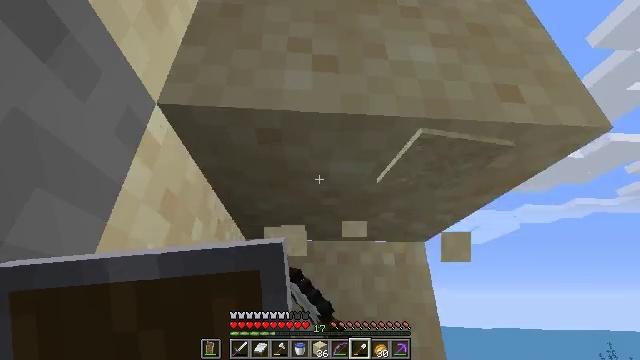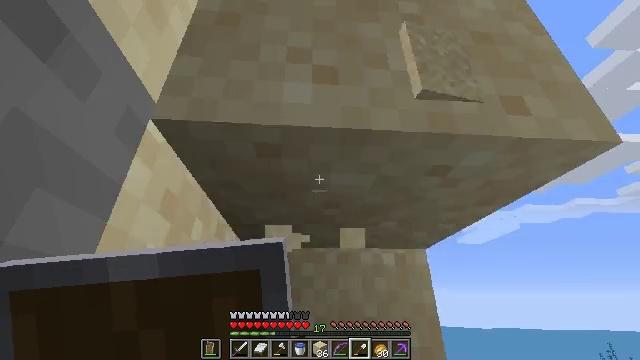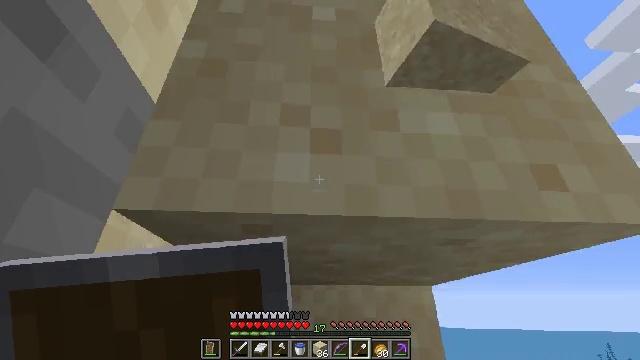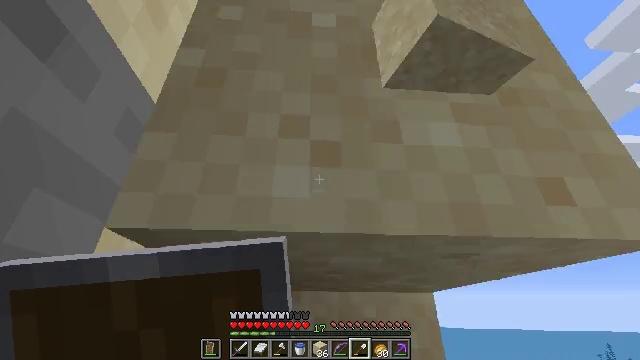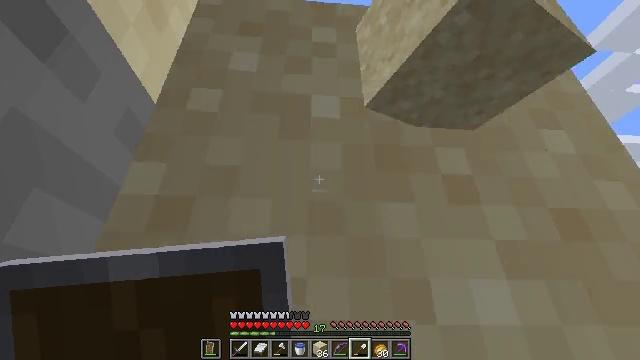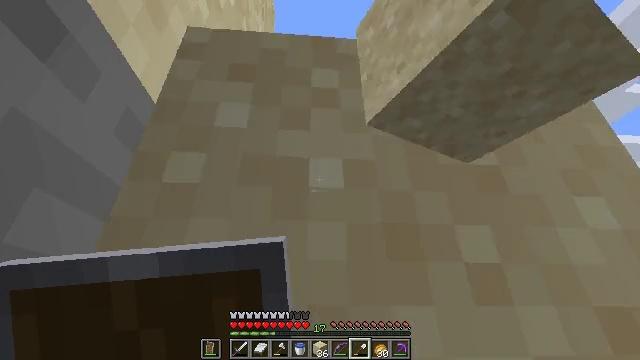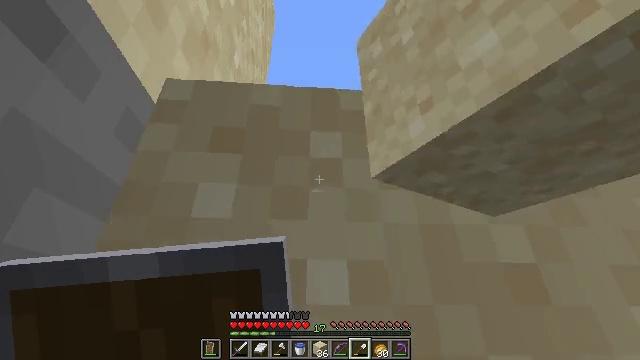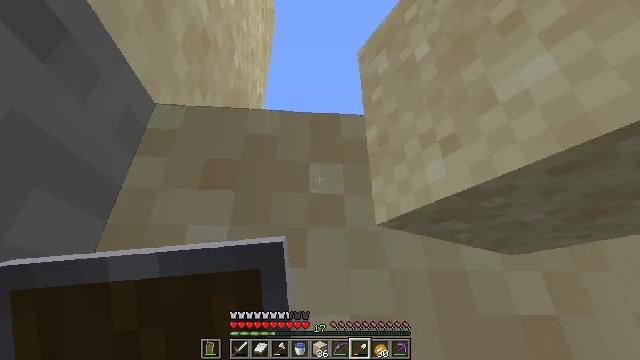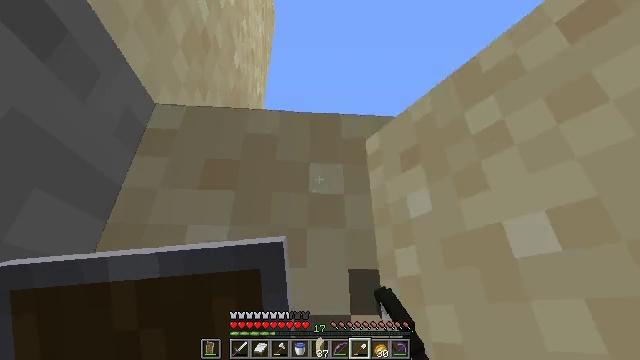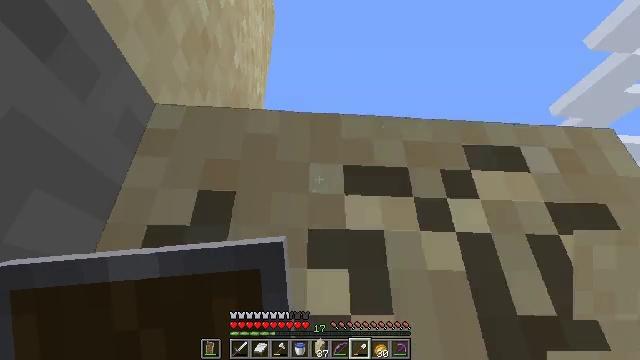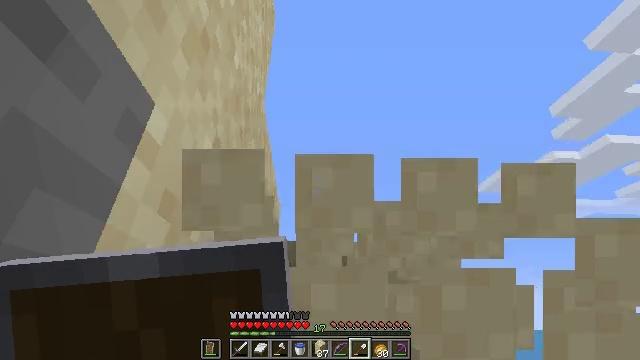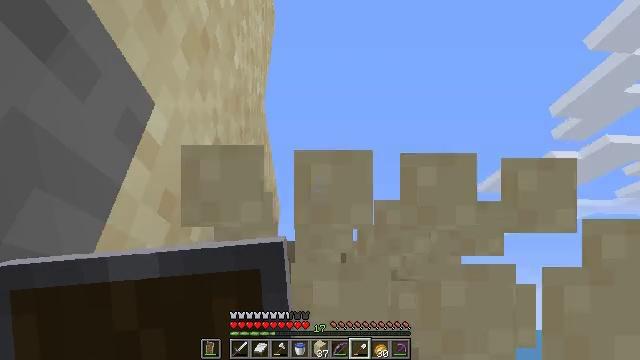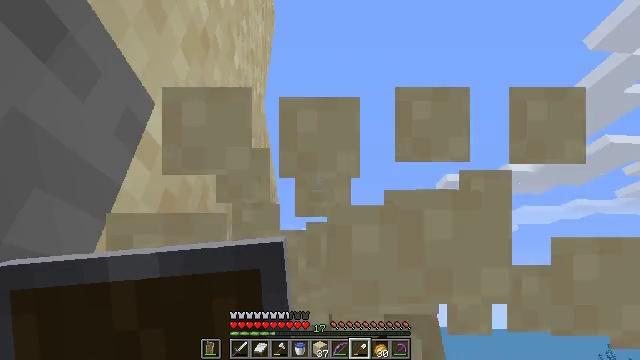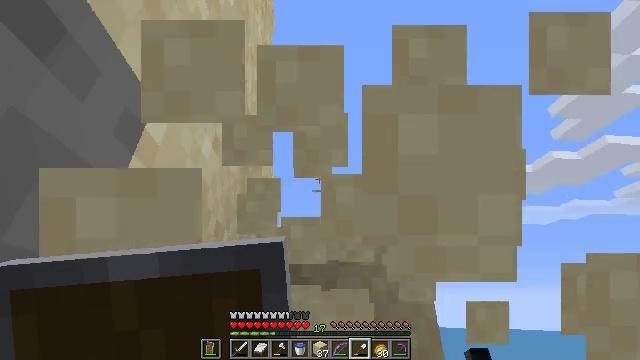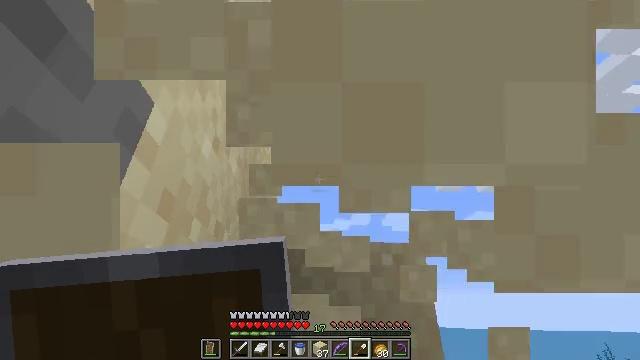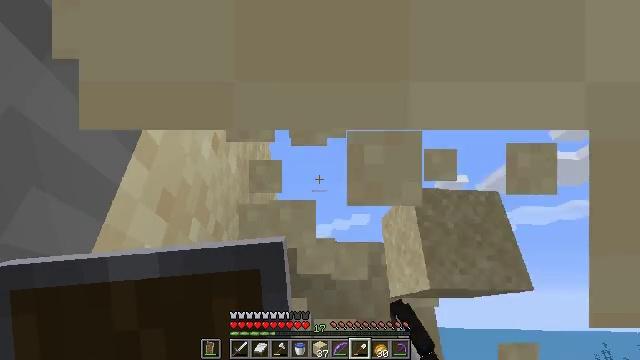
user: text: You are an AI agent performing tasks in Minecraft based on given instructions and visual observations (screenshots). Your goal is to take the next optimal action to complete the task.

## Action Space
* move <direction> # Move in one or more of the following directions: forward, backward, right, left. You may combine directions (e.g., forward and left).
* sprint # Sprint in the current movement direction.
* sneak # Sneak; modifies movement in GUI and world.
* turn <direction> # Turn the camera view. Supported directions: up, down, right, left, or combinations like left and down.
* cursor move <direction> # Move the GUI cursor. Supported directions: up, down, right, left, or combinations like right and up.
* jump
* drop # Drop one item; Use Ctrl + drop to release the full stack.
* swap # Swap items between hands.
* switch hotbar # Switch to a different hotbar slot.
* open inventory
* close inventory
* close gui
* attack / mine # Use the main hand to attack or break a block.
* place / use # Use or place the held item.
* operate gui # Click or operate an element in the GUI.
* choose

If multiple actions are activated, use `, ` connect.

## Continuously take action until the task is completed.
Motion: motion action
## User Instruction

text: Gather sand from the desert.
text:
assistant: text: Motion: attack / mine
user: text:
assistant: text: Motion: attack / mine
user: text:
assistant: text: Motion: attack / mine
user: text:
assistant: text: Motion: attack / mine
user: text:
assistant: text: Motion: attack / mine
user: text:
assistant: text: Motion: attack / mine
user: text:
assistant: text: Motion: attack / mine
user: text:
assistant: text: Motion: attack / mine
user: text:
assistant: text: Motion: attack / mine
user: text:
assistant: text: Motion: attack / mine
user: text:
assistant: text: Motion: no_op
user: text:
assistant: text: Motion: no_op
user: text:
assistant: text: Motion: no_op
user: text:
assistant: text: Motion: attack / mine
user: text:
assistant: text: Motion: attack / mine
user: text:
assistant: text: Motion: attack / mine
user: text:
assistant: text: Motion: attack / mine
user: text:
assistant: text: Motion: attack / mine
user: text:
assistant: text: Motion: no_op
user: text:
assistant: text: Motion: no_op
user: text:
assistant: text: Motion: turn right and down
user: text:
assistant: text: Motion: turn right and down
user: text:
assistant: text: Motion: turn right and down
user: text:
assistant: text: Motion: turn down
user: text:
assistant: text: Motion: turn down
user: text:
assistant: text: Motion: turn down
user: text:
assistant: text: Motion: turn down
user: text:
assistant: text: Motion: turn down
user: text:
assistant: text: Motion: move forward, turn left and down, jump
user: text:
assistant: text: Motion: move forward, turn left and down, jump